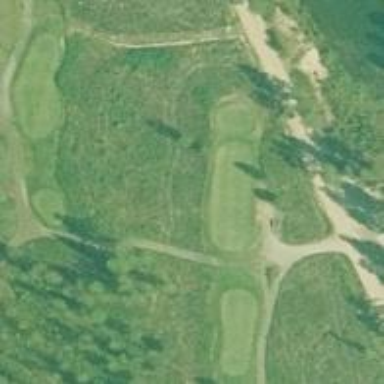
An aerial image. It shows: Footway that serves as golf path.